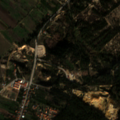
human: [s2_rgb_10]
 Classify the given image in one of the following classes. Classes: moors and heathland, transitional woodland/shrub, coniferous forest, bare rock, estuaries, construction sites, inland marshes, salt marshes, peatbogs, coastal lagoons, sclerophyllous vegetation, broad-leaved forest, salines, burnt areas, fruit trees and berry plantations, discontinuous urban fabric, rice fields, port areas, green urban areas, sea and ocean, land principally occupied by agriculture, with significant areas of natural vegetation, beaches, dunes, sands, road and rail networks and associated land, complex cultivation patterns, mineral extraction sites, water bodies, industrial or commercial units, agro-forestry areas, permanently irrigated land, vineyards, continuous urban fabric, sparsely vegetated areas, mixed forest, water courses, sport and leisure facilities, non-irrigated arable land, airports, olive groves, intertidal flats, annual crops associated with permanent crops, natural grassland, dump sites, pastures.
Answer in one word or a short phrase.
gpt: discontinuous urban fabric, mineral extraction sites, fruit trees and berry plantations, complex cultivation patterns, coniferous forest, transitional woodland/shrub